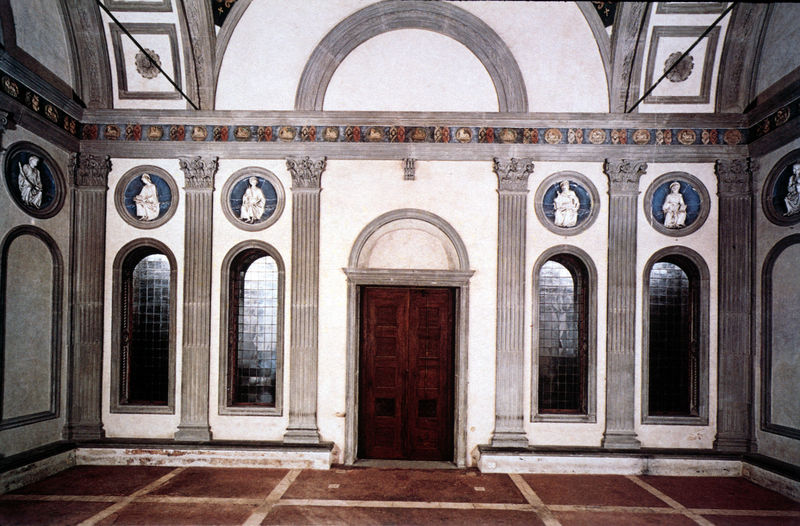
Titel: Capella de' Pazzi (Eingangswand)
Künstler: Filippo Brunelleschi
Standort: Firenze
Institution: Santa Croce / Capella de'Pazzi
Schlagwörter: blau, weiß, frauen, braun, fenster, glas, grau, holz, licht, marmor, pfeiler, raum, schwarz, säulen, tür, zimmer, gebäude, haus, rot, schloss, profile, wand, architektur, stein, bildnis, innenraum, gitter, kirche, boden, gold, interieur, decke, innen, klassizismus, personen, gotik, renaissance, rund, kannelierung, keramik, statue, relief, farbig, bogen, italien, pflaster, türen, parkett, farbe, türe, pilaster, saal, figuren, rundbogen, symmetrie, büste, ornamente, streifen, flügeltür, tor, halle, foto, fotografie, rechtecke, bögen, bad, fussboden, eingang, gewölbe, antike, medaillon, palast, torbogen, porträts, denkmal, symmetrisch, fliesen, kreise, bleiglas, inneres, kapitelle, kapitell, photo, fries, portal, skulpturen, statuen, fresken, kanneluren, viereckig, kasetten, kassetten, heilige, museum, basis, dorisch, büsten, bänder, reliefs, fotographie, kannelüren, rennaissance, bau, rosetten, römisch, klassisch, bauplastik, holztür, nischen, brunelleschi, romanisch, vill, vorhalle, halbsäule, medaillons, ür, geböude, blenbögen, kastendecke, state, tugenden, heilieg, holztüre, kirschbaumholz, phoro, kassettentüre, pazzi kapelle, feliefs, personikfikation